Question: I got a data frame with the repetitions of an action on one minute intervals (if it is 0 it jumps that minute)
something like this:
'''
timestamp count
2015-01-07 01:15:00 2
2015-01-07 01:16:00 1
2015-01-07 01:18:00 1
2015-01-07 01:20:00 3
2015-01-07 01:25:00 1
2015-01-07 01:26:00 2
'''
When I try to plot, it only used 5 labels on the plot (x axis)
like this:

What I want is to simply increase this to 10 labels on the x axis.
This data is variable so I can't use
So, is there a way to tell R to set 10 labels instead of 5?
This is the code I use, df is a data frame as show above
'''
X <- zoo(df$count, order.by=as.POSIXct(as.character(df[,1])))
plot(X, main="Repetitions", sub="", xlab="Time of the Action", ylab="Number of Actions")
'''
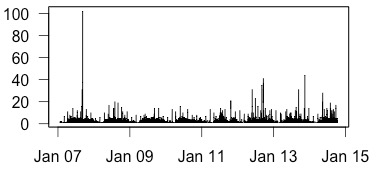
Answer: You can use 'axis.POSIXct' to add the axis and 'pretty' to choose 10 tick marks for the 'at' argument. Note that the plot function does not add the x axis ('xaxt="n"'). I also reduced the size of the labels with 'cex.axis=0.7' to make the 10 fit.
'''
library(zoo)
y.POSIXct <- ISOdatetime(2015, 01, 1:24, 1:24, 24, 24)
y <- zoo(rnorm(5), y.POSIXct)
plot(y, xaxt="n")
axis.POSIXct(1,index(y), at=pretty(index(y), n = 10), cex.axis=0.7)
'''